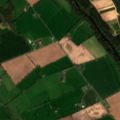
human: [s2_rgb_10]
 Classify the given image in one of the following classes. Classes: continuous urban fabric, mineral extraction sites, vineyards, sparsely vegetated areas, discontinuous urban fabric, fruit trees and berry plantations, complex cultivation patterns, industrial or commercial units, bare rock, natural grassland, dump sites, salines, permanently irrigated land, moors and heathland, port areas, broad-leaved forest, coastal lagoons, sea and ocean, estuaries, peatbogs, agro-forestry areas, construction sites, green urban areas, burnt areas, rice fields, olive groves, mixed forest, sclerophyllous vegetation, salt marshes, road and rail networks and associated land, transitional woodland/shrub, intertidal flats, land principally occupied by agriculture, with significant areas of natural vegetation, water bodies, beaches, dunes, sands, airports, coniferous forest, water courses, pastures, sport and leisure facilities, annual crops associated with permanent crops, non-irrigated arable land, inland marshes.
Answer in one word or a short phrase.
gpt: non-irrigated arable land, pastures, mixed forest